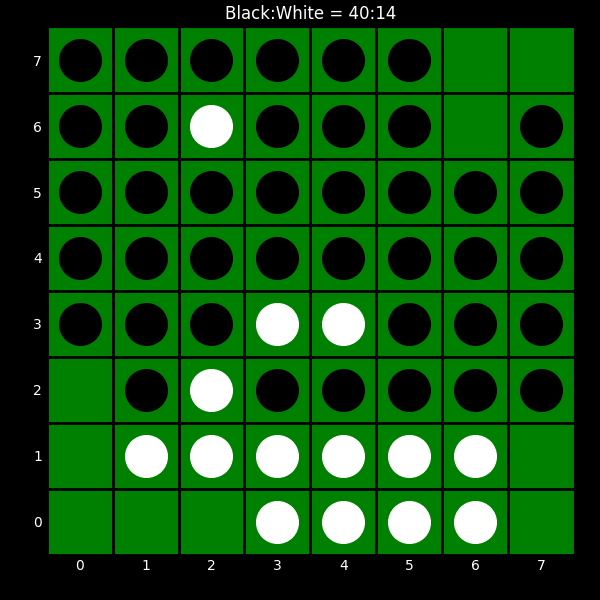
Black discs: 40
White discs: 14